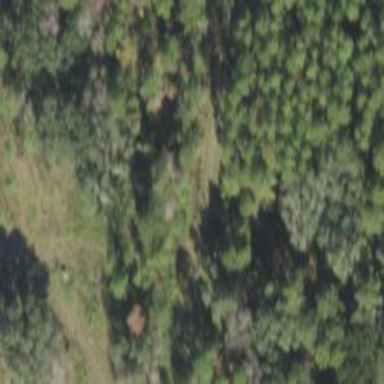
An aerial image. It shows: Mixed woodland with various types of leaves.